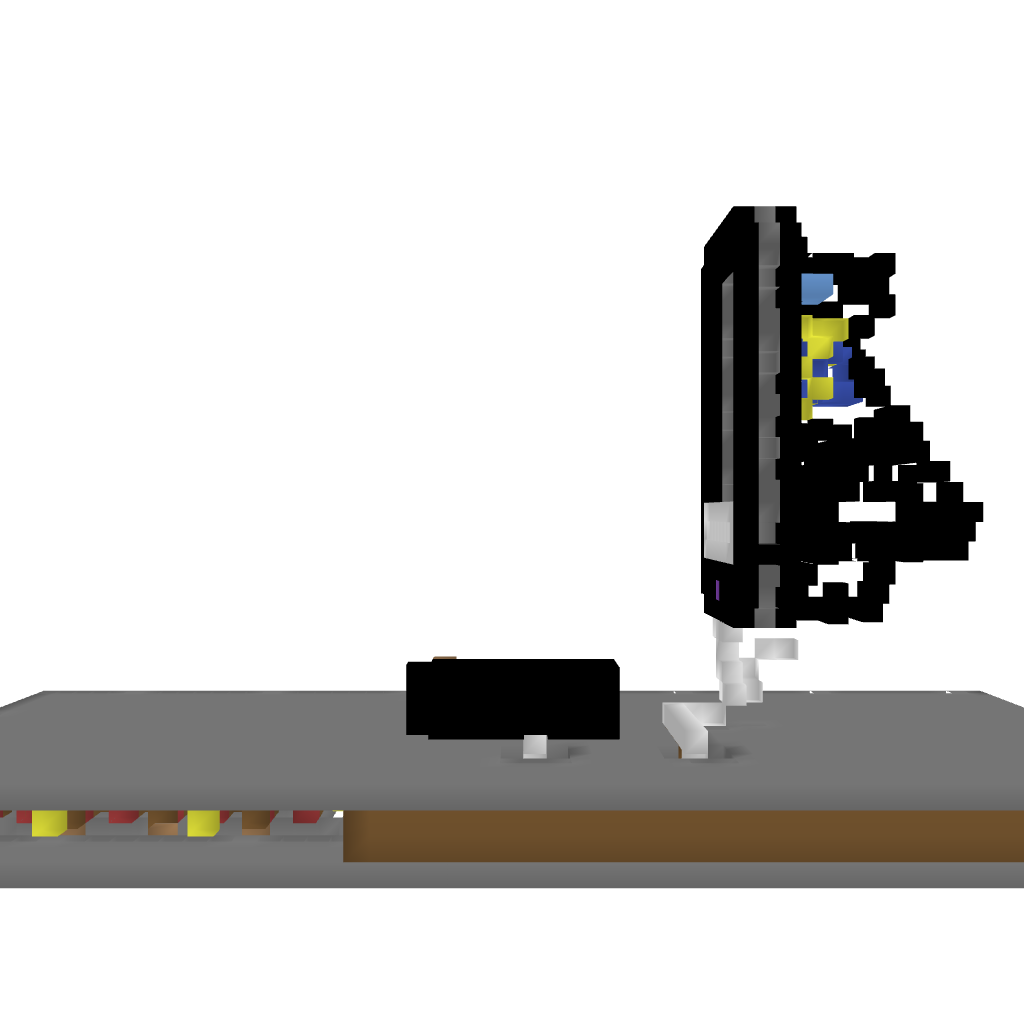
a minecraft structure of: Mphone bad low quality